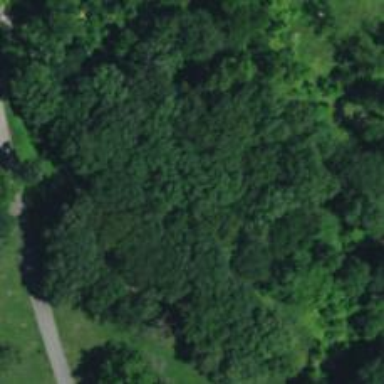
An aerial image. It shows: Disc golf hole.